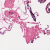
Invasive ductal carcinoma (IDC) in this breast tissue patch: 0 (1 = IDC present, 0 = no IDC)